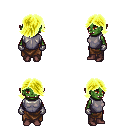
a pixel art fantasy rpg character, female body template, orc, green skin, steel chest armor, robe skirt, gold swoop hairstyle, metal gloves, maroon shoes, four views (front, back, left, right), 2x2 character sprite sheet, small pixel art, hard edges, no anti-aliasing